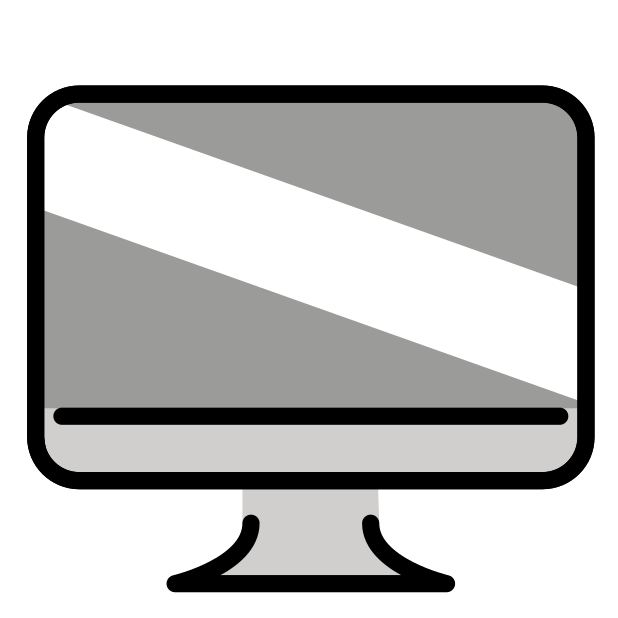
desktop computer